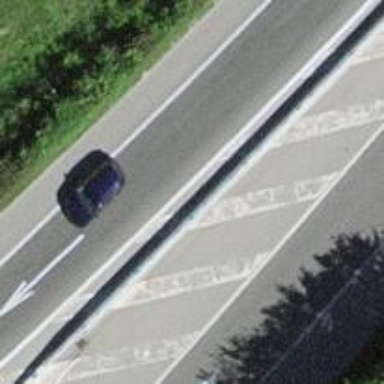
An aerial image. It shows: Asphalt road classified as trunk highway.